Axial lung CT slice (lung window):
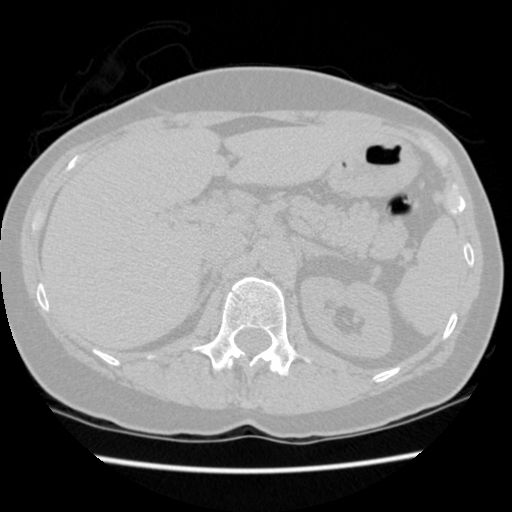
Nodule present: no